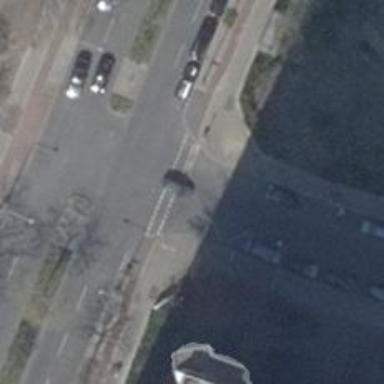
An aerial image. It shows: Asphalt footpath with unmarked crossing.